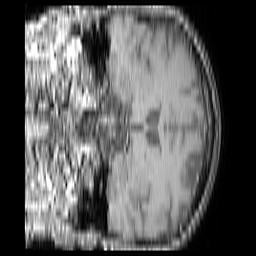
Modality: T1w
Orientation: coronal
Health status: ill
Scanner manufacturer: philips
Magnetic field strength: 3 T
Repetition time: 0.3787 s
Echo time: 0.002908 s